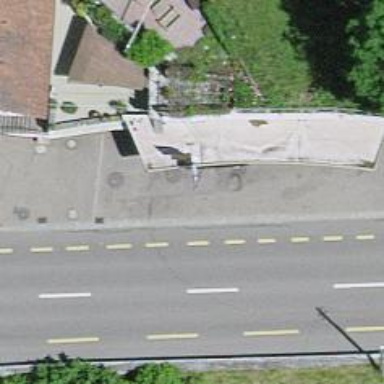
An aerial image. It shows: Fuel station.